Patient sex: M
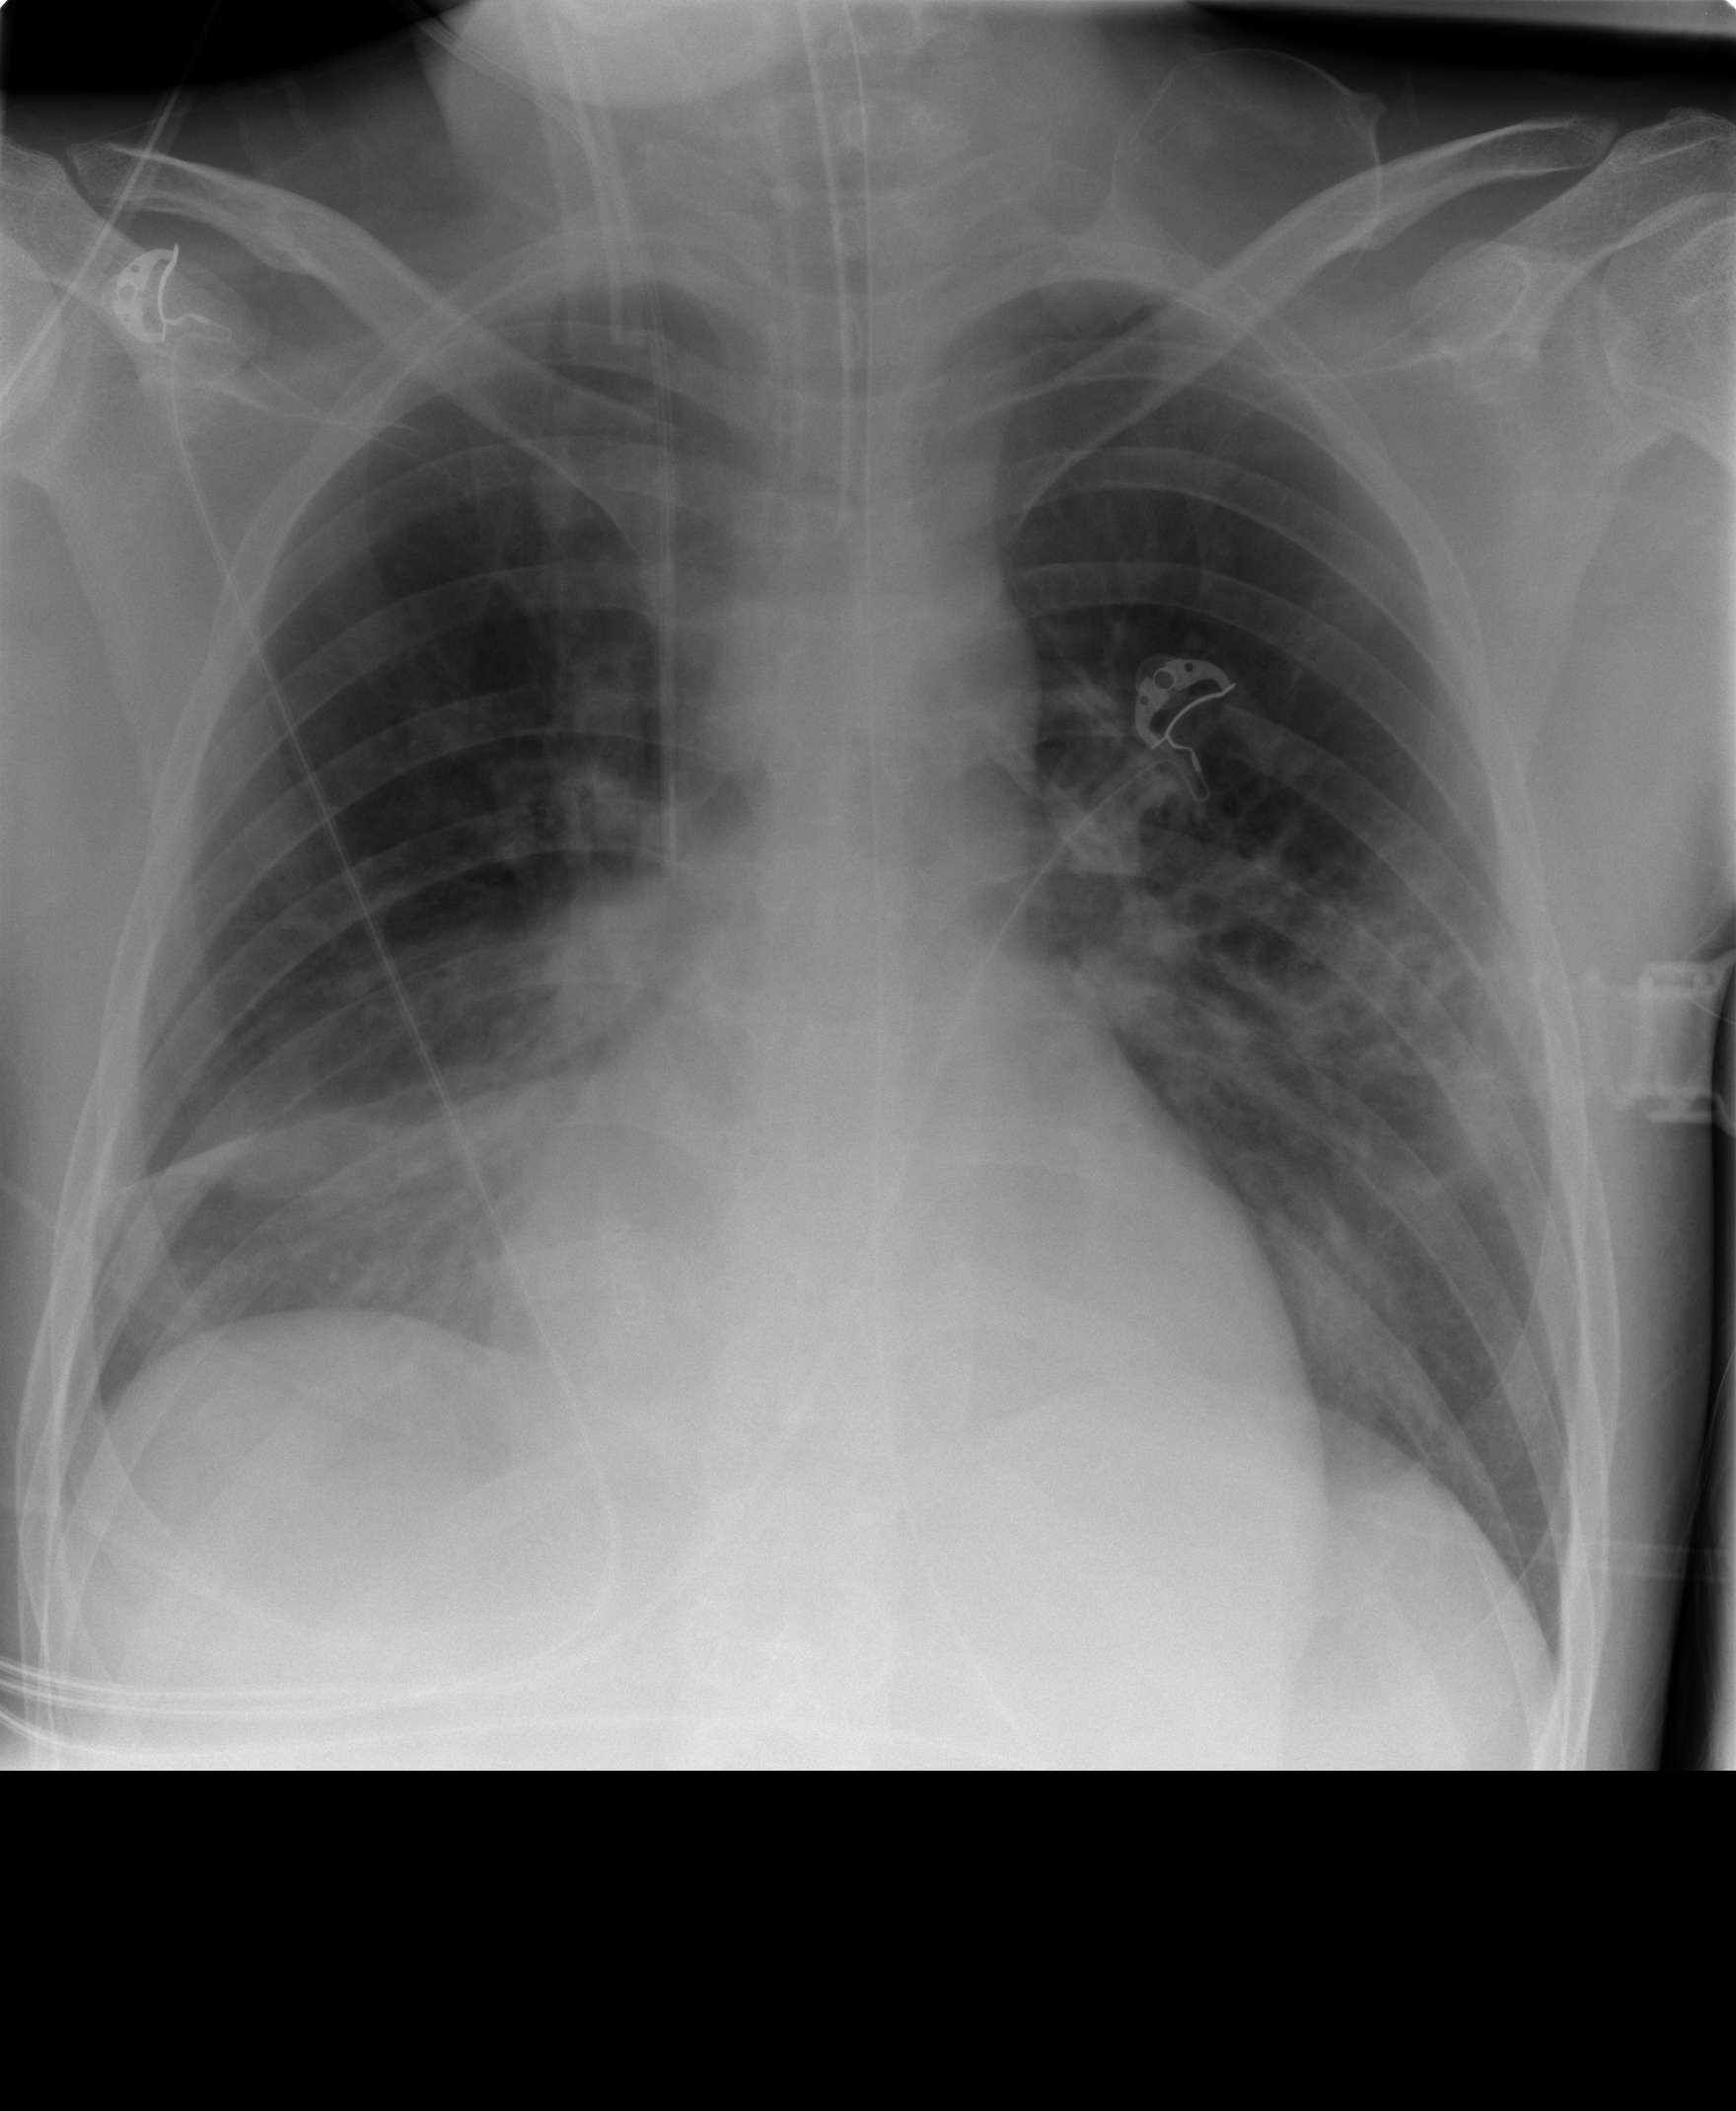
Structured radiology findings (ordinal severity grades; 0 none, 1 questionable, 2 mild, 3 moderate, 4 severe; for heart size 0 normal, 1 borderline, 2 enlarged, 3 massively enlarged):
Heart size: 2
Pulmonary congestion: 2
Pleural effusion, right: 2
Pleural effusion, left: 0
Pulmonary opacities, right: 2
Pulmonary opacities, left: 1
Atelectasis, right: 2
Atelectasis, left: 1